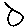
Label: sun